Question: What is the result of this measurement?
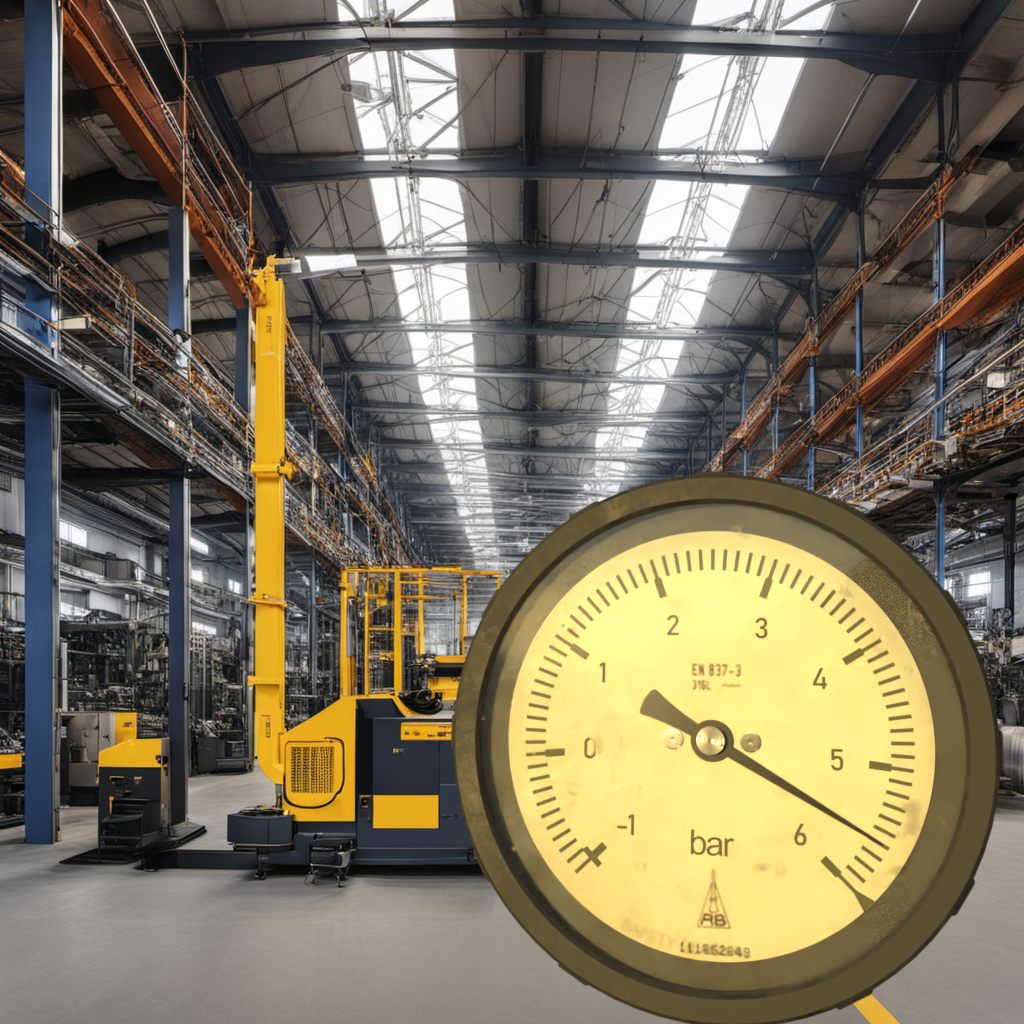
Answer: The result is 5.61
Question: What is the range of the measurement shown in the image?
Answer: The range is from -1 to 6
Question: What is the minimum and maximum reading range of the measurement in the image?
Answer: The minimum value is -1 and the maximum value is 6